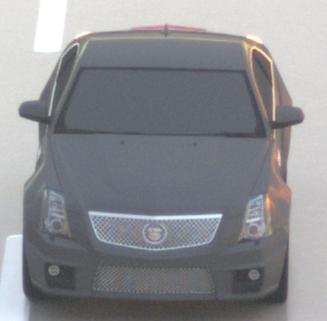
Make: Cadillac
Model: CTS-V
Detailed model: CTS-V (II) Limousine
Model produced from: 2008/11
Model produced until: 2010/12
Doors: 4
Color: gray
Road condition: wet road
Daytime: sunrise or sunset
Contrast: medium contrast